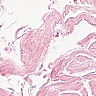
Metastatic tissue present: no